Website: crate-barrel
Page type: newsletter-management
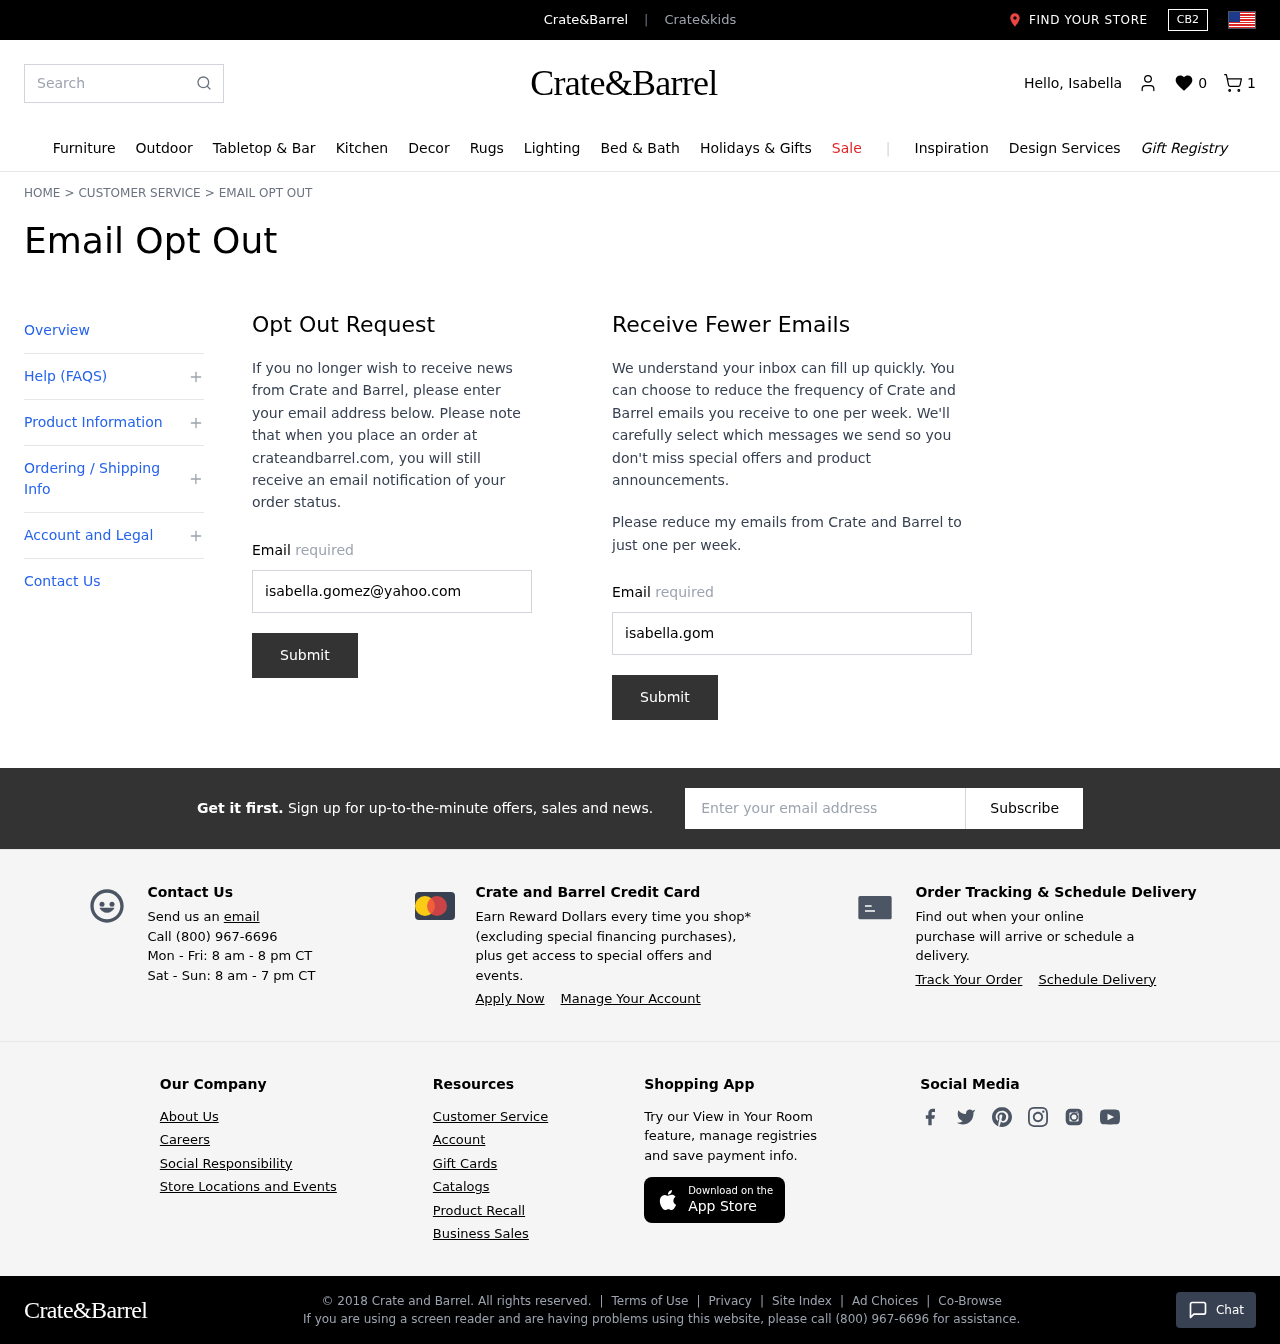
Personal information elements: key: PII_EMAIL
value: isabella.gomez@yahoo.com
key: PII_EMAIL2
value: isabella.gomez@yahoo.com
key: PII_EMAIL3
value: isabella.gomez@yahoo.com
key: PII_FIRSTNAME
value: Isabella
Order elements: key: ORDER_NUM_ITEMS
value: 1
Search elements: key: HEADER_SEARCH
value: Search
Other elements: key: WISHLIST_COUNT
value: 0